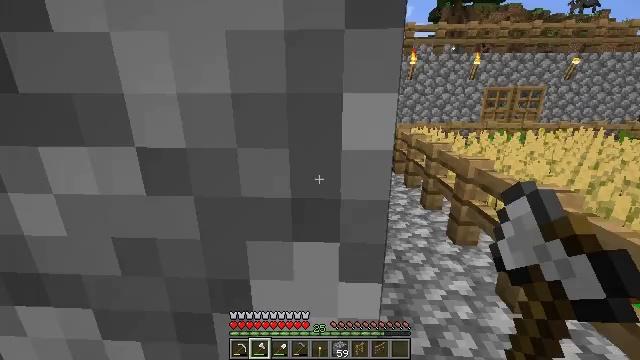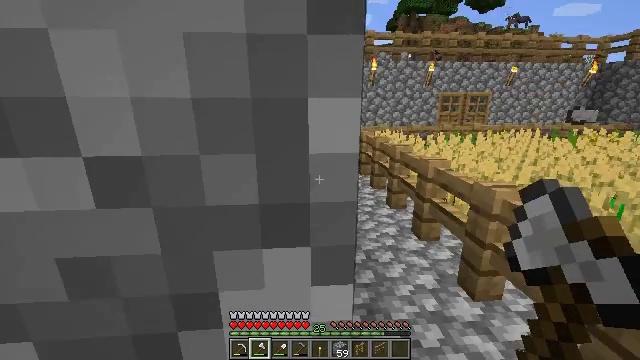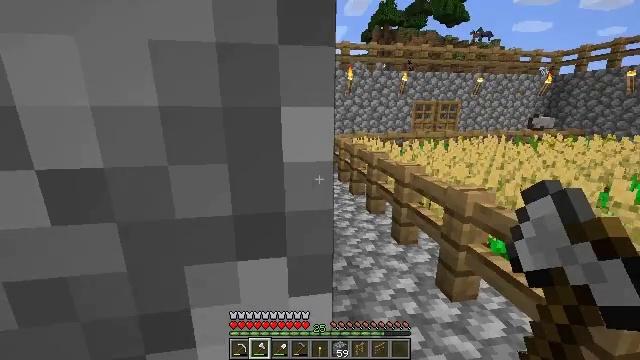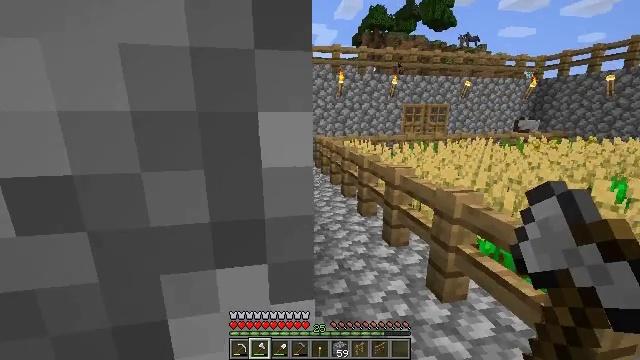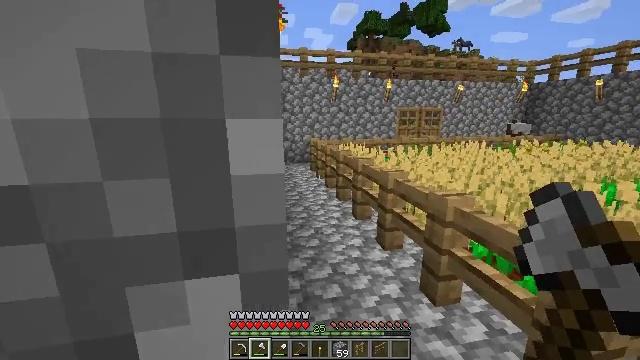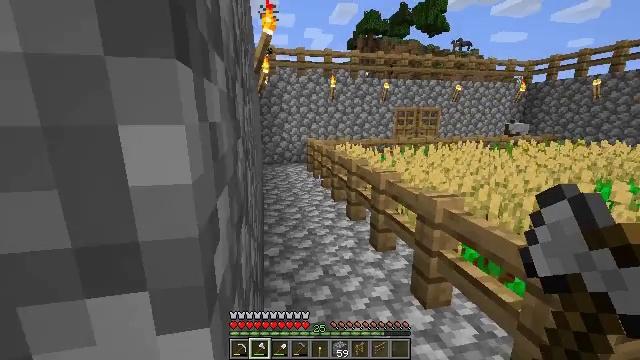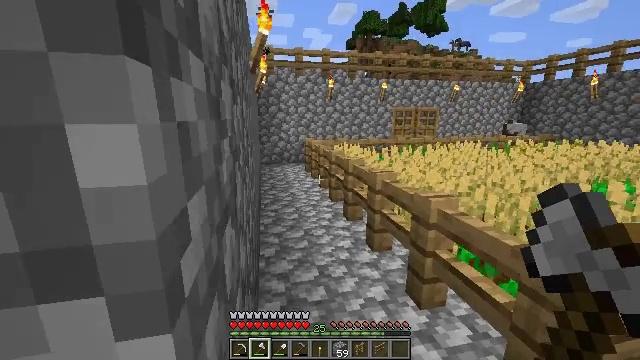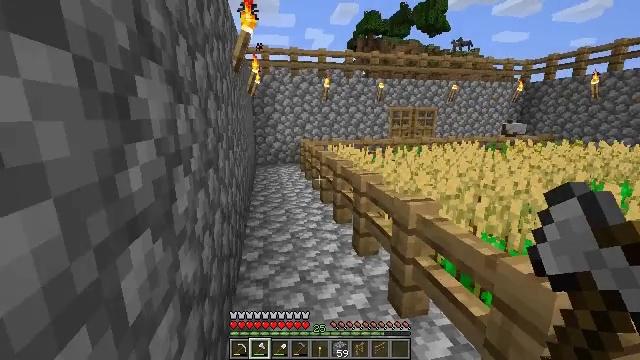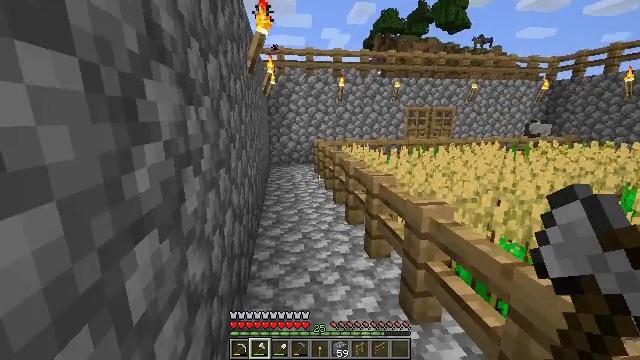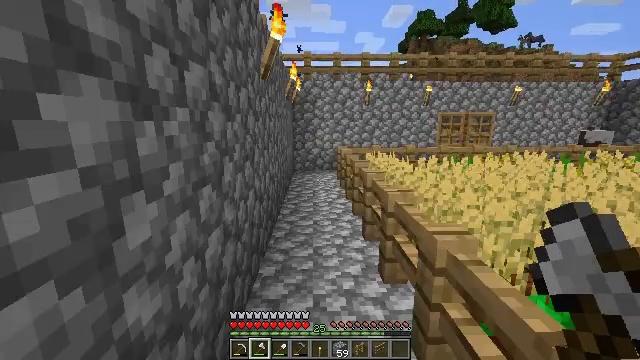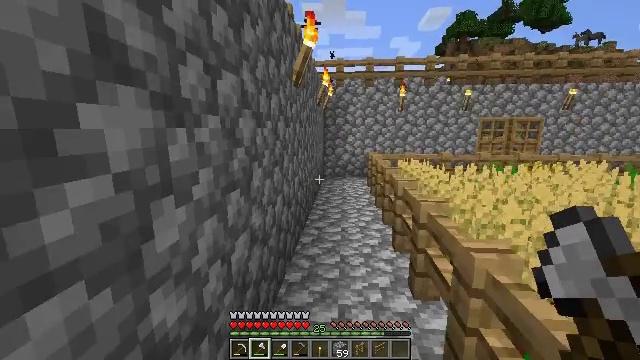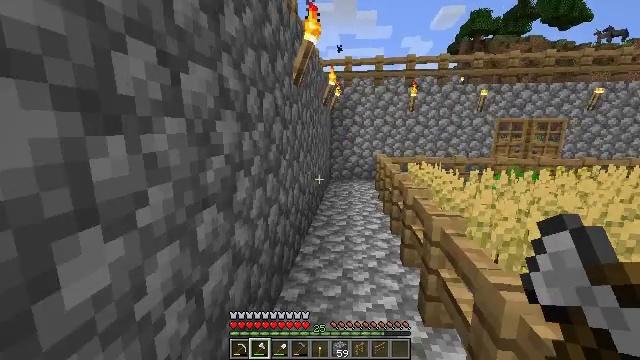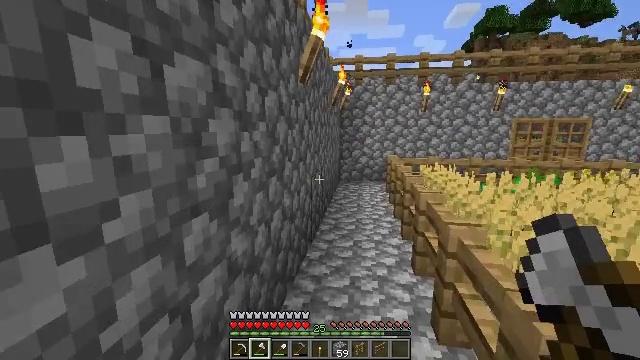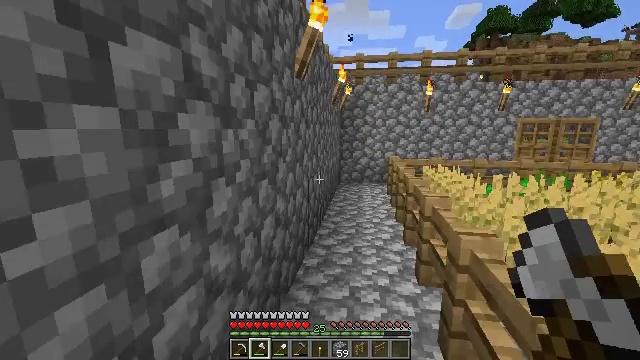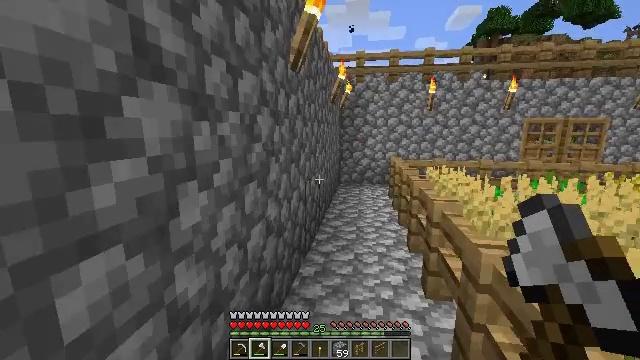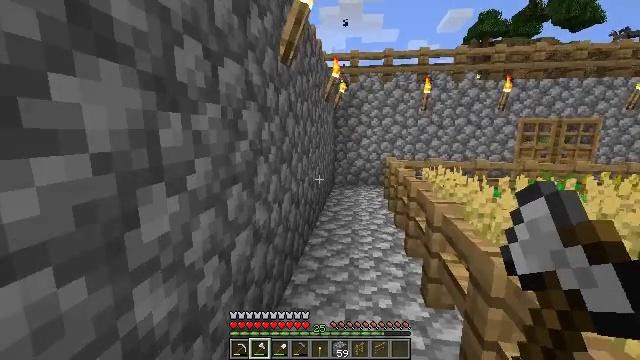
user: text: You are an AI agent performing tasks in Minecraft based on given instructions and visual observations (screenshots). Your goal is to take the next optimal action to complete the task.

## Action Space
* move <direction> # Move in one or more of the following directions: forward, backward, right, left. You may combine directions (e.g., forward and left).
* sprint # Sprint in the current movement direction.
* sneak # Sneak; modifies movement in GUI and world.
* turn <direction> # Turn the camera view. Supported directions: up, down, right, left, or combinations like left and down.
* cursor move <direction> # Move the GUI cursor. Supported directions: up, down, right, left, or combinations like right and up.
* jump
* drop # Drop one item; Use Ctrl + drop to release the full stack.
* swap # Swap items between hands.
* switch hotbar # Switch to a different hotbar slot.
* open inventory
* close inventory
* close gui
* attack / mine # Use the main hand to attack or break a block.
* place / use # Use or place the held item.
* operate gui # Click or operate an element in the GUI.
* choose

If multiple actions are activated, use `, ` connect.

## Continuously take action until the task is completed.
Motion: motion action
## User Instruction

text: Craft granite stairs.
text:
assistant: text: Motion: turn right
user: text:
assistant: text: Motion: move forward, turn right and up
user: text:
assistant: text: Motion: move forward, turn right
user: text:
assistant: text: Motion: move forward
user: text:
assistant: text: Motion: move forward and move right
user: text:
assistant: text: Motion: move forward and move right
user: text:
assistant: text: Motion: move forward and move right
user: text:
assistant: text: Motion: move forward and move right, turn left
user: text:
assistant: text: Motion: move forward, turn left and up
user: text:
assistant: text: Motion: move forward, turn left and up
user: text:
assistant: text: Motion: move forward, turn left
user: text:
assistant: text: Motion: move forward, turn left
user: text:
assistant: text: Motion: move forward
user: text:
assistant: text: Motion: move forward
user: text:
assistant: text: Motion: move forward, turn right
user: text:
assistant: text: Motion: move forward, turn right
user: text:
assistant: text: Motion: move forward, turn right
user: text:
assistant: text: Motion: move forward
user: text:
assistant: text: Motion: move forward
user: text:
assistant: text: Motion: move forward
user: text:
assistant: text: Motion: move forward
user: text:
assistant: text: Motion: move forward
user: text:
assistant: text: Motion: move forward
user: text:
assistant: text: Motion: move forward
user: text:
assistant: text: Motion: move forward
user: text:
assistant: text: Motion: move forward
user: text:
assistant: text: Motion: move forward
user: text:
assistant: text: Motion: move forward
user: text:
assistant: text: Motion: move forward
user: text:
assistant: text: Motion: move forward